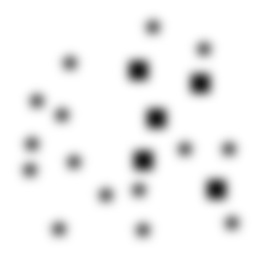
Squares: 5
Triangles: 0
Stars: 15
Total shapes: 20